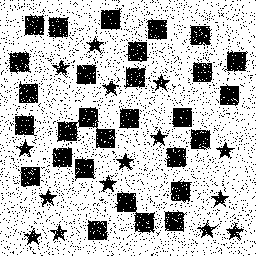
Squares: 29
Triangles: 0
Stars: 15
Total shapes: 44